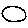
Label: moon